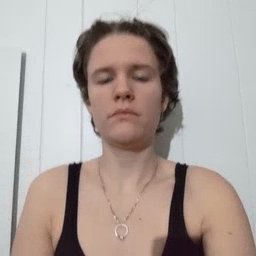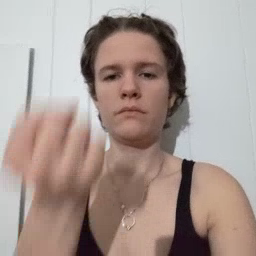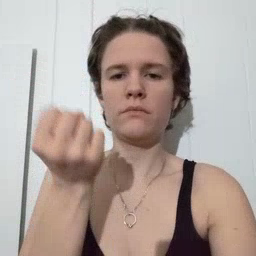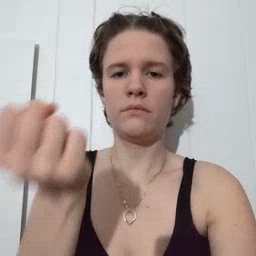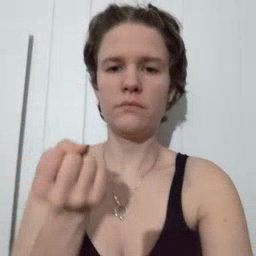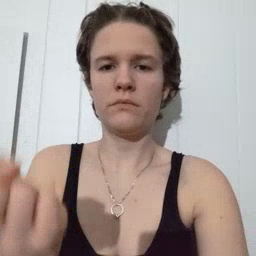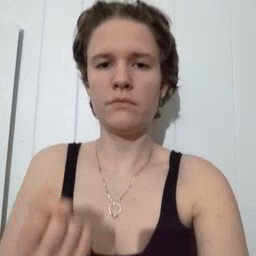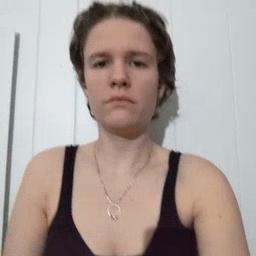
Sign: drawer